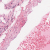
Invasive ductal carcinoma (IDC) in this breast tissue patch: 0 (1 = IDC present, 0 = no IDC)